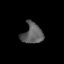
Tissue: prostate
Cell type: Fibroblasts
Senescence score: 0.7686
Nuclear area (px): 415
Mean DAPI intensity: 92.769